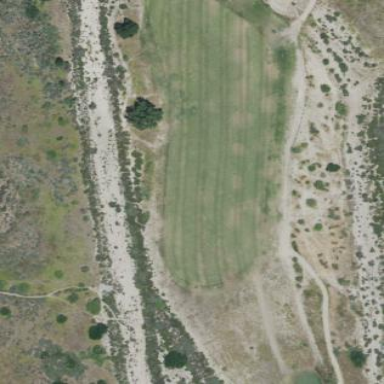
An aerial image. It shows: Grassy area designated as golf fairway.